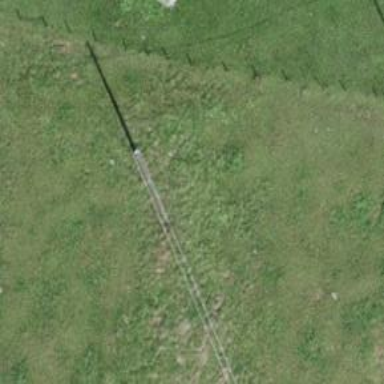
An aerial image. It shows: Minor power line.